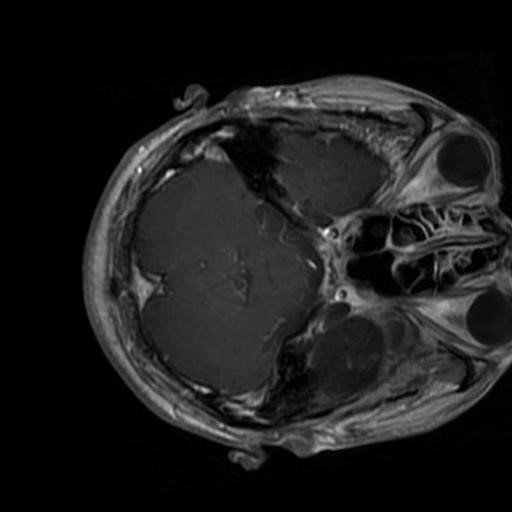
Label: brain_glioma